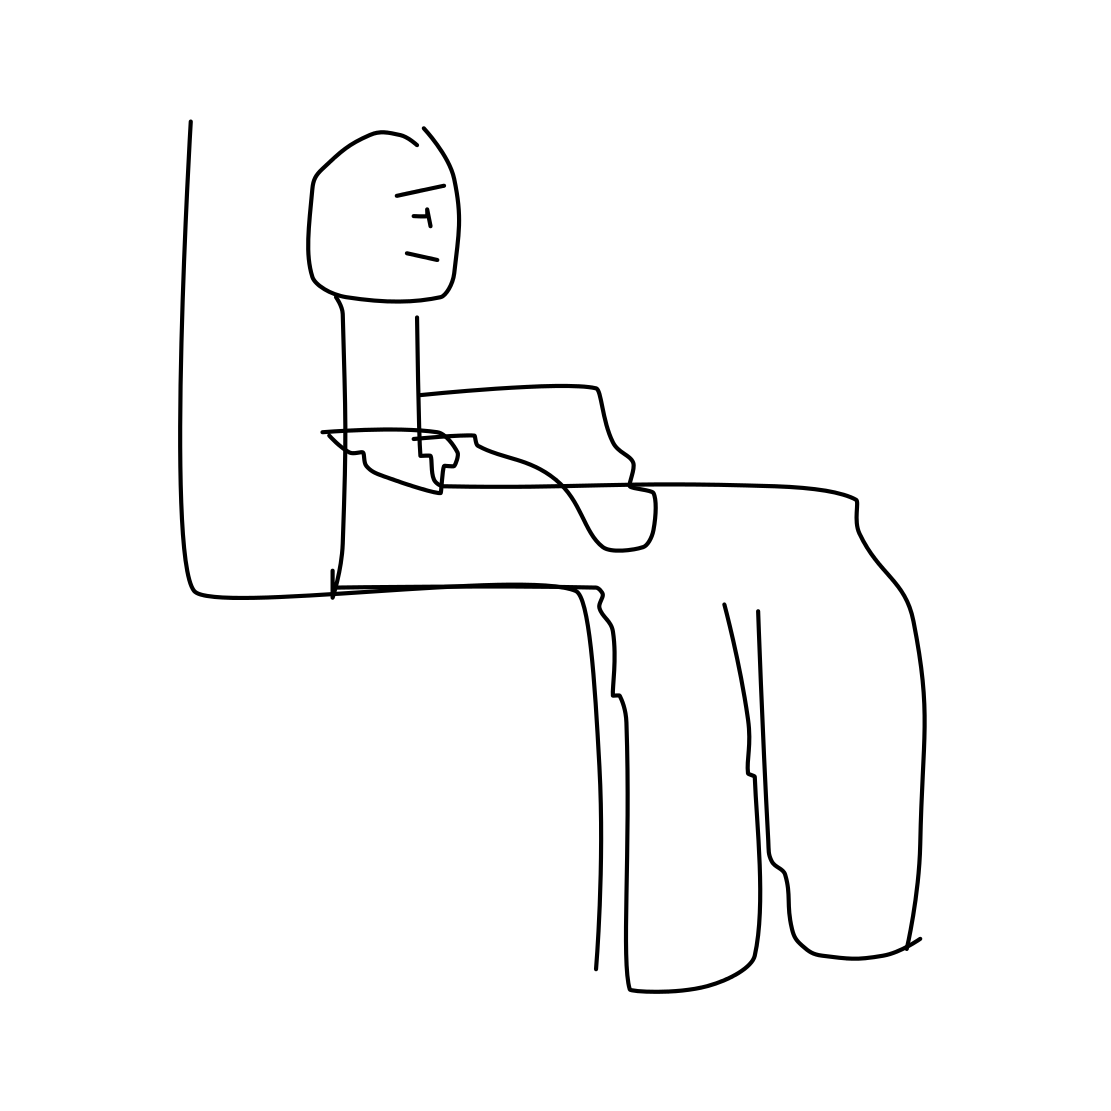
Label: person sitting